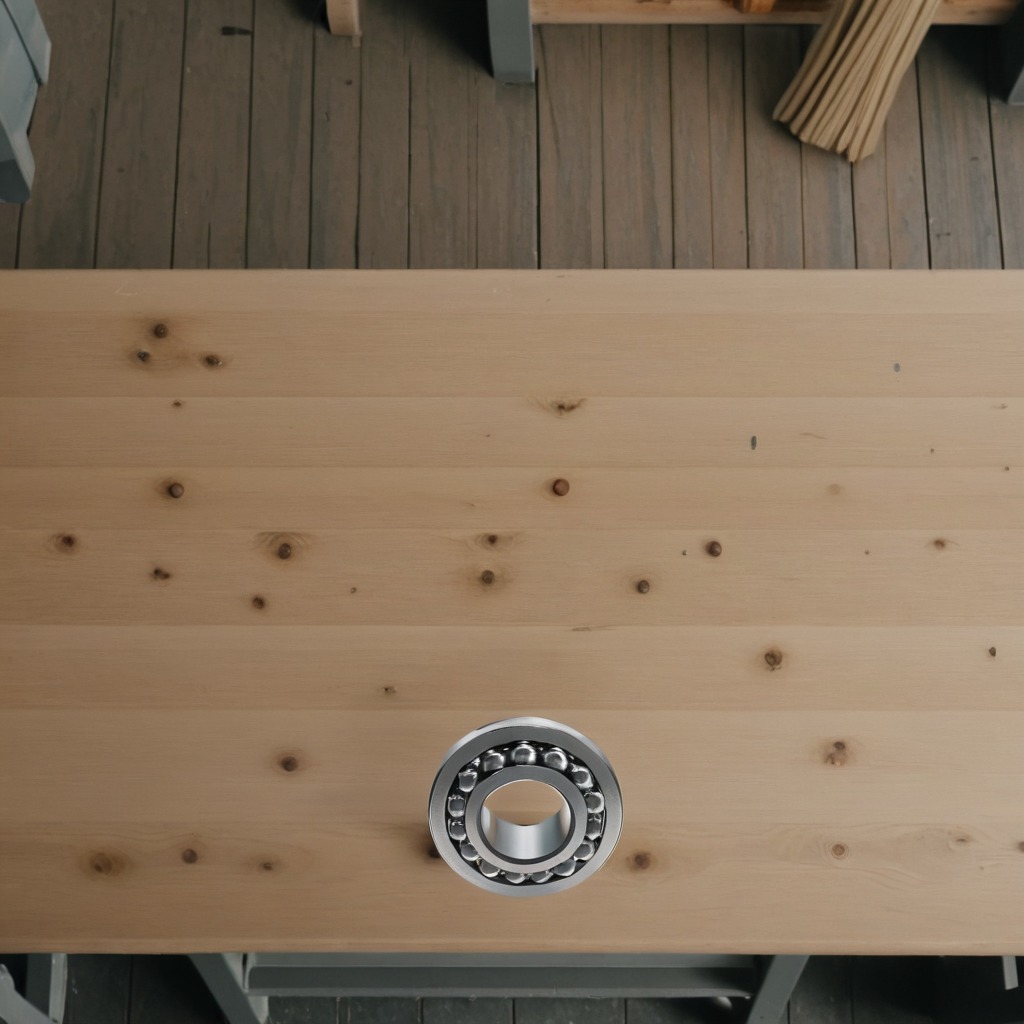
A metal ball bearing is lying on a workbench inside a coastal fishing gear workshop.